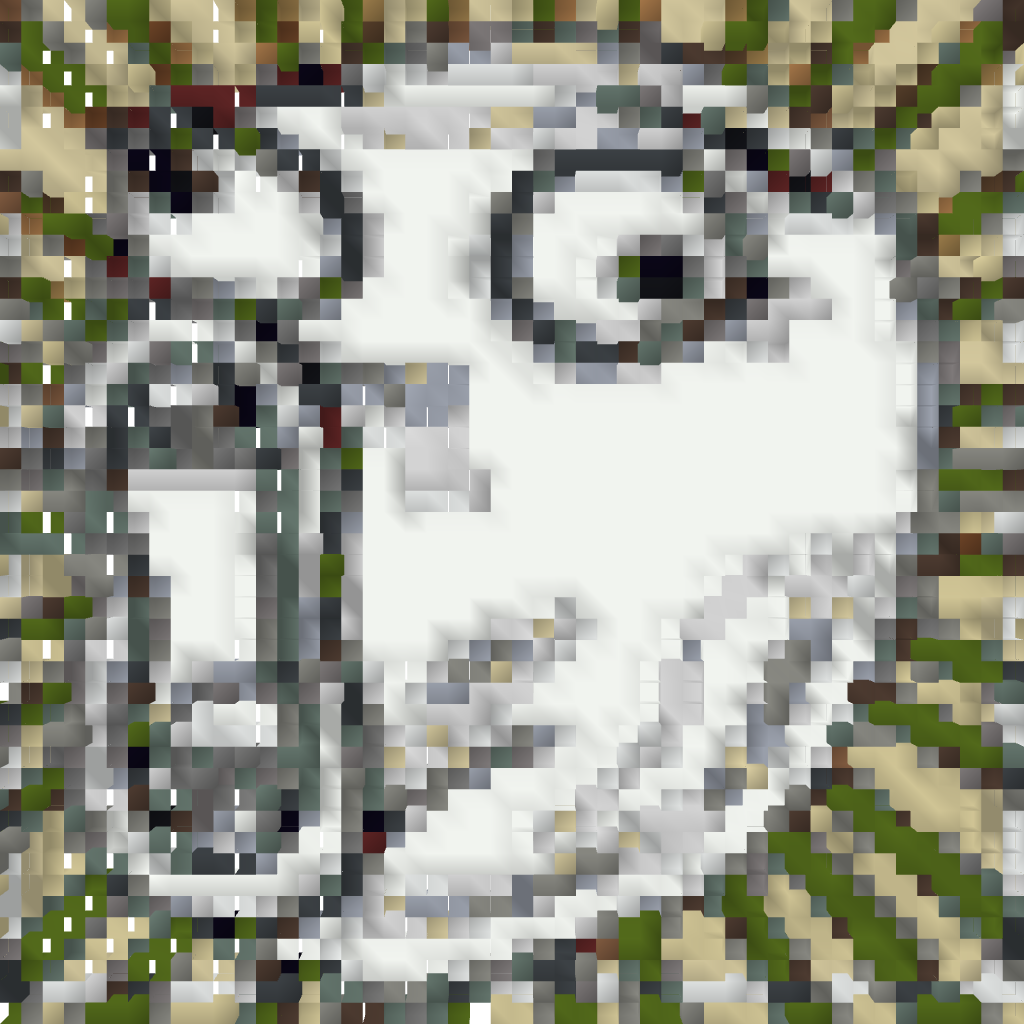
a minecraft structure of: Loool face